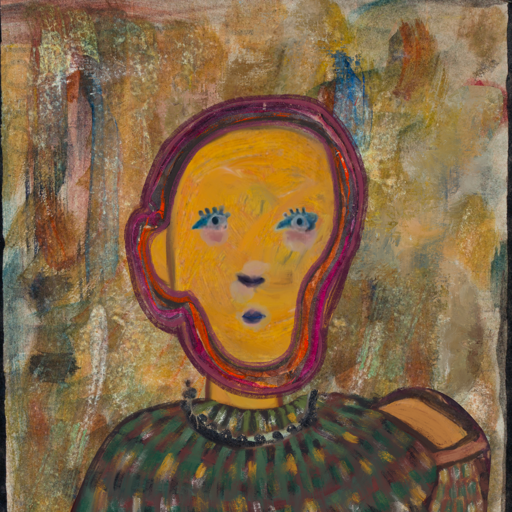
Background: Pipe, Head And Neck Front: After_Raid, Face Front: Hill_Girl, Bust: After_Raid, Hair Front: Hypocrite, Head Accessory: Blank, Second Necklace: Blank, Necklace: Childish, Baby: Blank